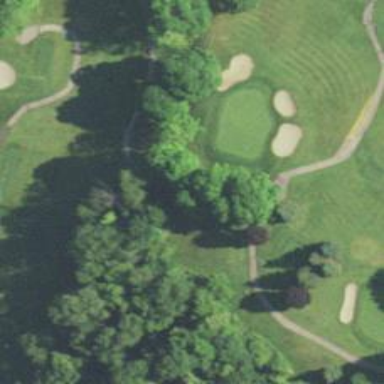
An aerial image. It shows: Pathway for golfing.